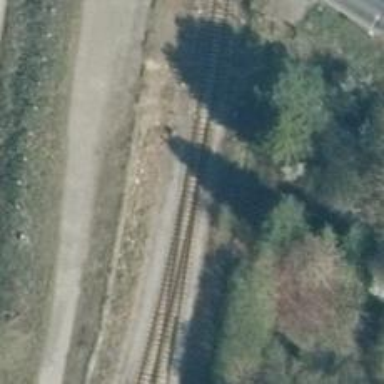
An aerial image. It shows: Railway switch with the turnout on the right side.